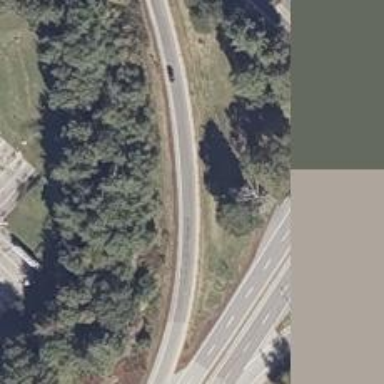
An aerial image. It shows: Primary link road with asphalt surface.